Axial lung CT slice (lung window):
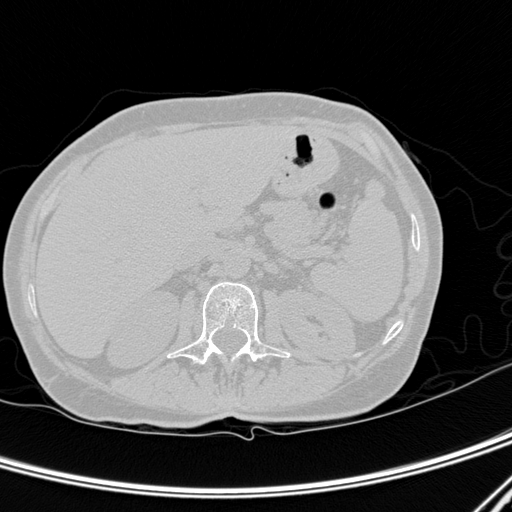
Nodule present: no